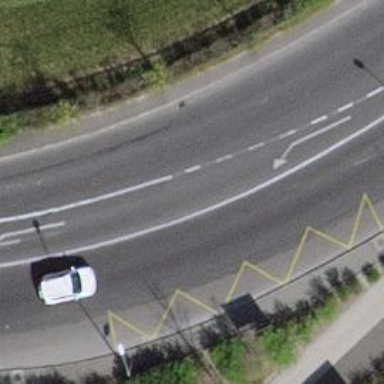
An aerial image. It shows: Secondary road with asphalt surface.